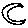
Label: moon